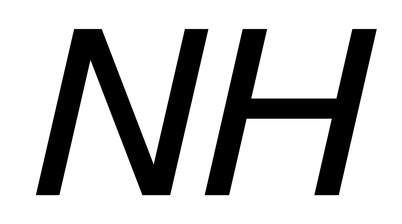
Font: InstrumentSans-Italic_Medium_Italic